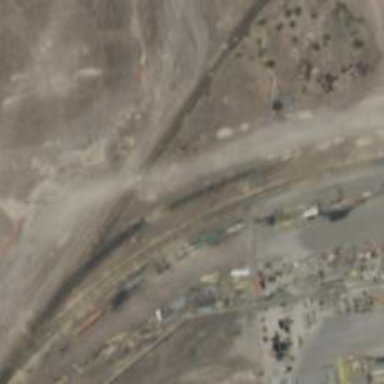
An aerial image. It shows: Rail spur service.